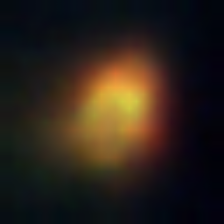
Taxon: NanoPlankton
Group: Other